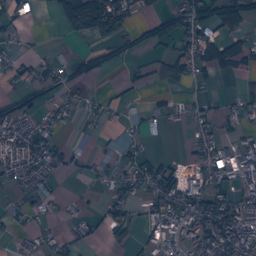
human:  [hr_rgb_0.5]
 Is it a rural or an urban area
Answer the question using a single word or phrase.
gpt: urban

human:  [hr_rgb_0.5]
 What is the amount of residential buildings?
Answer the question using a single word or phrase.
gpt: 2299

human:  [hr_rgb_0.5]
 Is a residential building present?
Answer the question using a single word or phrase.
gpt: yes

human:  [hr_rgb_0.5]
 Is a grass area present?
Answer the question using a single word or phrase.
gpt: yes

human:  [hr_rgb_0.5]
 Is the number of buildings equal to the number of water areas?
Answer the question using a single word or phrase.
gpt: no

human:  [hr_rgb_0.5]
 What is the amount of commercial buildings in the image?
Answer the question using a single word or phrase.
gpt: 79

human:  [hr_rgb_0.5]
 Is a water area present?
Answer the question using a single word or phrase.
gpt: yes

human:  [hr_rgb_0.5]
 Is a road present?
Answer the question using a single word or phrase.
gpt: yes

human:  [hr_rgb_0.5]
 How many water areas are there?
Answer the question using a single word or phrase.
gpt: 33

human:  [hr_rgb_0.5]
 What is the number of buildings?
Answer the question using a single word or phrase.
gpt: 2424

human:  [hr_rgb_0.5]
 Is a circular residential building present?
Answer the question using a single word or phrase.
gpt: no

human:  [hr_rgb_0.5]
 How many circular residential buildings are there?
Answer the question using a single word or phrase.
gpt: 0

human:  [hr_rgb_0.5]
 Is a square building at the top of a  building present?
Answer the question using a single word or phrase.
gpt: no

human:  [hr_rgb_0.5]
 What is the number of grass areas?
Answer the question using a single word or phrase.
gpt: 234

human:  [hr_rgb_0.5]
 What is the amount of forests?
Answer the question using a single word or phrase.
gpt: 136

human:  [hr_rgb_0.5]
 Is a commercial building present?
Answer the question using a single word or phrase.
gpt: yes

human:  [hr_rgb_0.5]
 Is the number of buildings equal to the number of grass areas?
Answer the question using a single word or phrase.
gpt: no

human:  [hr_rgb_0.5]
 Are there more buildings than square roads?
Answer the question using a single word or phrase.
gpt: yes

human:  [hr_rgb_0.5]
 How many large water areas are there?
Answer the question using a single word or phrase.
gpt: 1

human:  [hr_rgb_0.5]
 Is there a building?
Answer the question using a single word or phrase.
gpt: yes

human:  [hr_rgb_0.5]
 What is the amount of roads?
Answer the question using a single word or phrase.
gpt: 505

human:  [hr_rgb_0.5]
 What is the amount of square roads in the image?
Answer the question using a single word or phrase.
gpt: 0

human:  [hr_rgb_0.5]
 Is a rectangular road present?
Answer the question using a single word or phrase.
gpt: no

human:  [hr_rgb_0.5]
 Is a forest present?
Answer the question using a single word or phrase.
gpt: yes

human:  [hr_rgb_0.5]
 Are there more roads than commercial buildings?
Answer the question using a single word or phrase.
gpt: yes

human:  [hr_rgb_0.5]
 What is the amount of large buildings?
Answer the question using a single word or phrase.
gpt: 21

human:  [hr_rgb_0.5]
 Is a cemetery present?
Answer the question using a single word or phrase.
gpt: yes

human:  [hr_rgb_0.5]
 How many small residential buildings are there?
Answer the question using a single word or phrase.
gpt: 2252

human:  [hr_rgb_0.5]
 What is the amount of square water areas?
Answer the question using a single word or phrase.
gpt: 1

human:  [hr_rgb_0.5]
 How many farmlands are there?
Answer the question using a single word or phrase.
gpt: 72

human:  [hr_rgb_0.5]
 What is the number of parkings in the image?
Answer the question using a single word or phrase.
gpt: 24

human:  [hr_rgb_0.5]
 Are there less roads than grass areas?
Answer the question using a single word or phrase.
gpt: no

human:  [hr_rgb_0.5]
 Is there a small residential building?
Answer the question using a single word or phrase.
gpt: yes

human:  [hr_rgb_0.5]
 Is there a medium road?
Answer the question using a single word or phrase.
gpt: no

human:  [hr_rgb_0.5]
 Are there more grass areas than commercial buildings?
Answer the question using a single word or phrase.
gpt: yes

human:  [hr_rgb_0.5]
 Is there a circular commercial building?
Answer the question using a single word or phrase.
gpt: no

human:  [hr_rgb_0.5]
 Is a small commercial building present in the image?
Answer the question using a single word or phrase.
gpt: yes

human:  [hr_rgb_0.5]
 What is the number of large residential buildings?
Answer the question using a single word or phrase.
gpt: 10

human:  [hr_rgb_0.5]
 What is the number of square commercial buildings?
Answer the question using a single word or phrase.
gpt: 0

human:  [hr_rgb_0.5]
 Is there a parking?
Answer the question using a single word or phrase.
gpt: yes

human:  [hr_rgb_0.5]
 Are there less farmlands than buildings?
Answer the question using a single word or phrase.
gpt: yes

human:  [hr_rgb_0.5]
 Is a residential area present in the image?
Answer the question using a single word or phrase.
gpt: yes

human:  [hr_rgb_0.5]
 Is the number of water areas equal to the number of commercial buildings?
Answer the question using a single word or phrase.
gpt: no

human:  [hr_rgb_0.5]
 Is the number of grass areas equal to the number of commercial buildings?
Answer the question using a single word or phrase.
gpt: no

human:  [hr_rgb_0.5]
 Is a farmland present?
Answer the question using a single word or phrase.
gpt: yes

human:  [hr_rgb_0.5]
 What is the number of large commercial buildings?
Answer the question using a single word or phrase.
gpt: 3

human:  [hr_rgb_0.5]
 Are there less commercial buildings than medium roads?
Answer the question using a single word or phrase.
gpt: no

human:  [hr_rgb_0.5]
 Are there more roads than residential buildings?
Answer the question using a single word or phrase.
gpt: no

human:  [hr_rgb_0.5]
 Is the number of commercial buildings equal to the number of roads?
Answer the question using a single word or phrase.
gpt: no

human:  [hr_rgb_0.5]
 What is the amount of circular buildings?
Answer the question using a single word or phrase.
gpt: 0

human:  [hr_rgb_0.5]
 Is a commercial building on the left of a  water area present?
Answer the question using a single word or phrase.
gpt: yes

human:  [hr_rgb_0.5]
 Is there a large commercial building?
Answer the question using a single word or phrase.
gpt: yes

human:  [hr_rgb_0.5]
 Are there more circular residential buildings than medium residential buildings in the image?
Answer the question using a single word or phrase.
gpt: no

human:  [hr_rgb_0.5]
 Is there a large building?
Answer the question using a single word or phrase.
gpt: yes

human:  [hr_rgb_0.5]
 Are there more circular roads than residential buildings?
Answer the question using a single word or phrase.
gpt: no

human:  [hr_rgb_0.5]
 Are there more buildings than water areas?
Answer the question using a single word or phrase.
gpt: yes

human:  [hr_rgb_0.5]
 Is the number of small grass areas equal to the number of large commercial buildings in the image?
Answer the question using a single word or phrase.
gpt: no

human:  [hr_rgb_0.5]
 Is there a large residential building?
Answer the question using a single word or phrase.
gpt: yes

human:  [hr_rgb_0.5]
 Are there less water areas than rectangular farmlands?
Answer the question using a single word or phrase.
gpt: no

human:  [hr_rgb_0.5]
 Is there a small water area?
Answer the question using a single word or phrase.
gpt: yes

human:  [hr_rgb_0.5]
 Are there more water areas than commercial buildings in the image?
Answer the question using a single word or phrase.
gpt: no

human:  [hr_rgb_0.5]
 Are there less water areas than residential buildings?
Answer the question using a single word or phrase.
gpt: yes

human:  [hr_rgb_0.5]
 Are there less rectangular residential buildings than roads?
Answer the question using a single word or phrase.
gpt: no

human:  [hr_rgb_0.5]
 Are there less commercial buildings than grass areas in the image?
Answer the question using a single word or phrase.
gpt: yes